Aerial crown-view tile of a tropical tree (Barro Colorado Island, Panama), acquired 20250217:
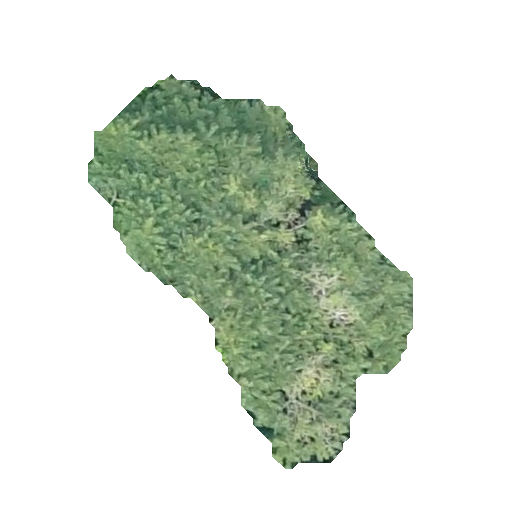
Species: Jacaranda copaia
GBIF accepted scientific name: Jacaranda copaia
Crown area: 100.725 m²